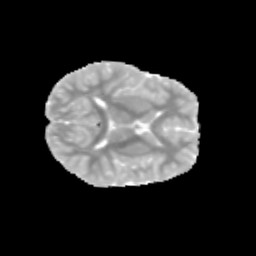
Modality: MD
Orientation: axial
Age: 13
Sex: male
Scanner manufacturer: siemens
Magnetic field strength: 3 T
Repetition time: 3.8 s
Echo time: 0.07 s